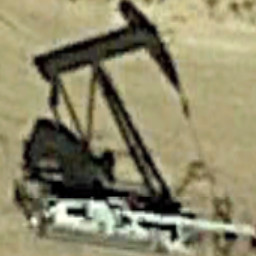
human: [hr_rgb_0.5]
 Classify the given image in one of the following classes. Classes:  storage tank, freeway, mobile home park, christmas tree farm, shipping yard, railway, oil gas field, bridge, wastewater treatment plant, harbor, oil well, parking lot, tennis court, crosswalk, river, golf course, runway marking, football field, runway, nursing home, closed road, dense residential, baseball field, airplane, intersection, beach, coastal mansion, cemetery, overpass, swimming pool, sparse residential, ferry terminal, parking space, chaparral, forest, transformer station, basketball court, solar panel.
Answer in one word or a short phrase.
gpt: oil well